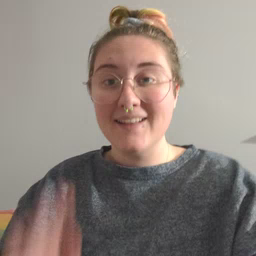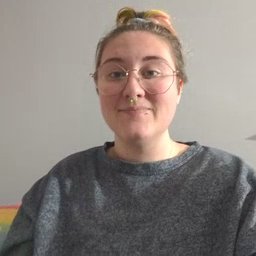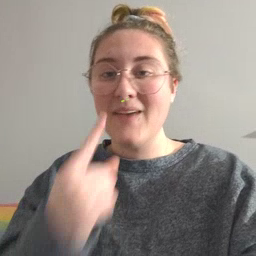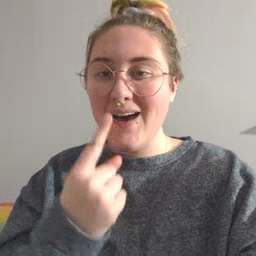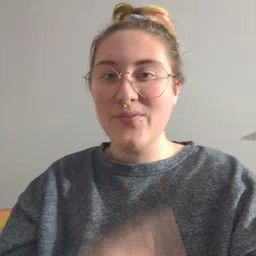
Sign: mouth